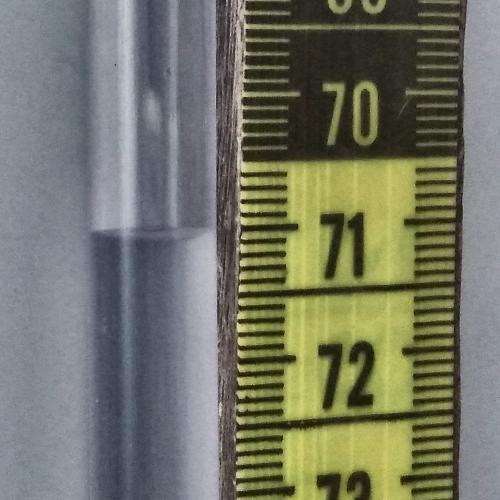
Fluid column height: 71.0 cm